Question: Let's say the height of the div is 34px and the width is 480px. The div should look like this:

and I don't want it to actually use an image, just CSS. Is it possible?
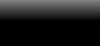
Answer: It is with CSS3. There's even a <URL> which takes the guesswork out of it. Of course, this is completely unsupported in IE8 and under.
---
### Edit
For the sake of completeness, as <URL>.